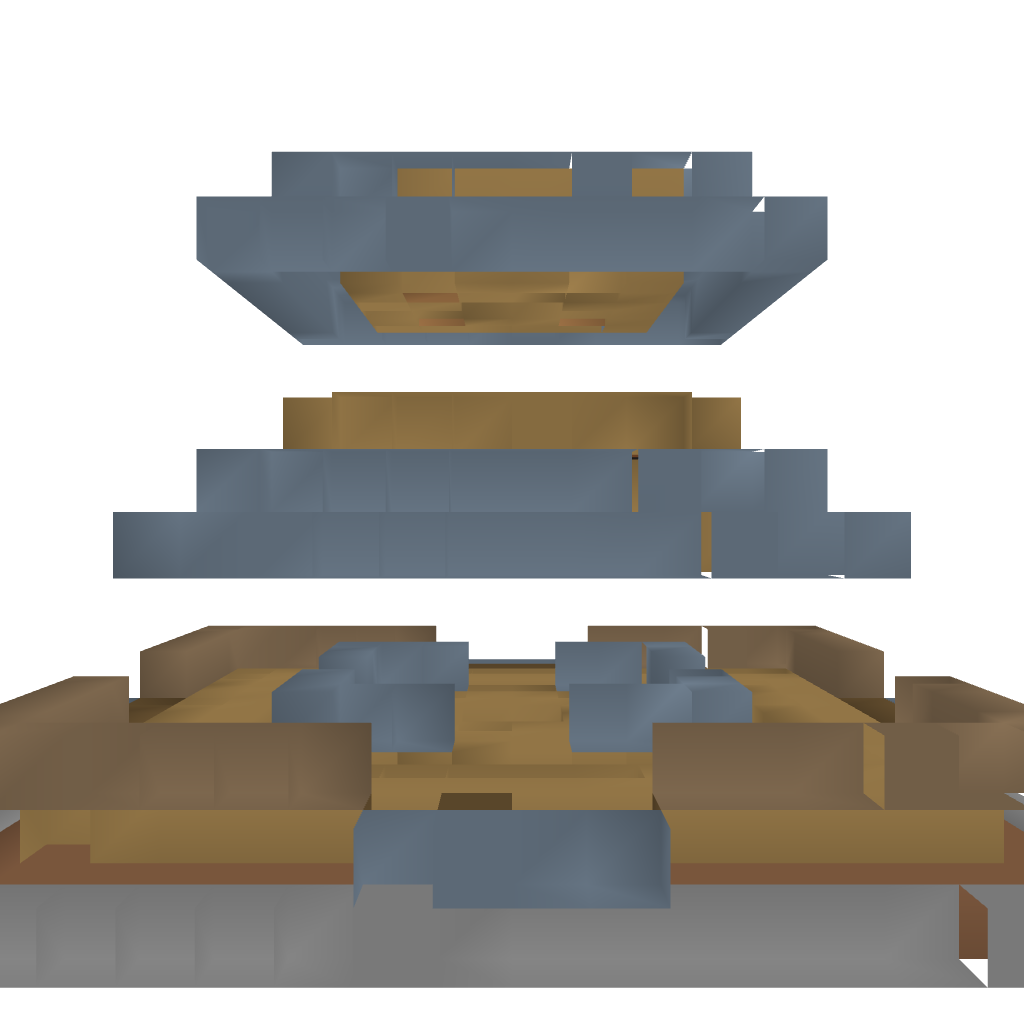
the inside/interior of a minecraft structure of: Town Hall